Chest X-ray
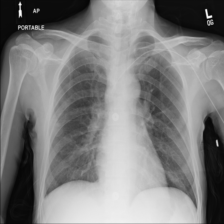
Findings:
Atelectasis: negative
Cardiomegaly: negative
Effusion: negative
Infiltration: negative
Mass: negative
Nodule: negative
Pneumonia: negative
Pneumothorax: negative
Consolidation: negative
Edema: negative
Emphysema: negative
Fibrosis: negative
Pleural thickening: negative
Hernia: negative